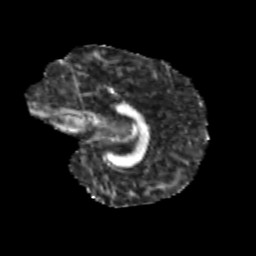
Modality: FA
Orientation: sagittal
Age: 12
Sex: male
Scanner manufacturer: siemens
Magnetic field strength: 3 T
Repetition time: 3.8 s
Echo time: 0.07 s